Question: I have a quick question... I'm trying to make small test app for android just to see what it can do... So.. On start android sets textview.text to some text from shared prefs and increases textview size vertically.. I can't understand why.. I'm using tableview with the row of textviews in each row..

The xml code looks something like this:
'''
<TableRow
android:id="@+id/tableRow1"
android:layout_width="wrap_content"
android:layout_height="wrap_content"
android:layout_weight="1" >
<TextView
android:id="@+id/tv1"
android:layout_width="0dp"
android:layout_height="match_parent"
android:layout_margin="1dp"
android:layout_weight="5.1"
android:background="#F8F8FF"
android:gravity="fill_vertical|center_horizontal"
android:textAppearance="?android:attr/textAppearanceSmall"
android:textColor="#000000"
android:textSize="10sp"
android:textStyle="normal" />
</TableRow>
'''
Is there anyway to stop that textview from resizing? Or there is some attribute I have missed..?
Thanks
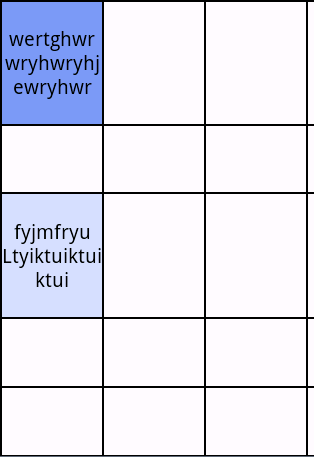
Answer: on your TableRow you have
'''
android:layout_height="wrap_content"
'''
change to a fix height or to some relative height with "layout_weight".
If you say to android wrap to content, the rows will increase/decrease to fit his content.
i see your layout_weight, but you have 1, i think you don't know how to use it. weight repart the width and height with this weight, so think, you have 5 rows so if 1 is the total weight 1/5=>0.2 will be your weight per row.
To the weight will apply, you need to say which dimension is based on weight.
so you need to put this
'''
<TableRow
android:id="@+id/tableRow1"
android:layout_width="wrap_content"
android:layout_height="0dp"
android:layout_weight="0.2" >
'''
You can read more here:
<URL>